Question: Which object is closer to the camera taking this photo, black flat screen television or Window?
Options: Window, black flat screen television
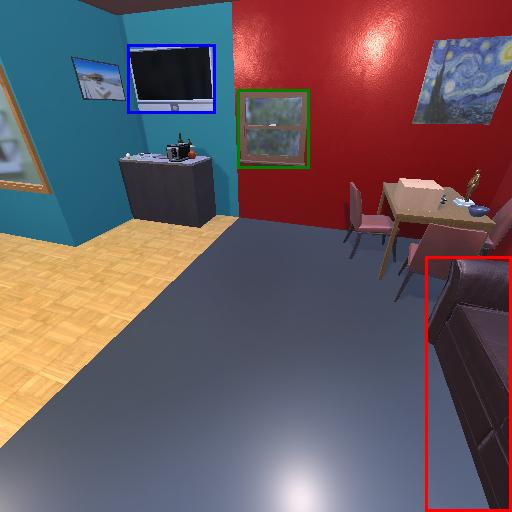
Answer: Window